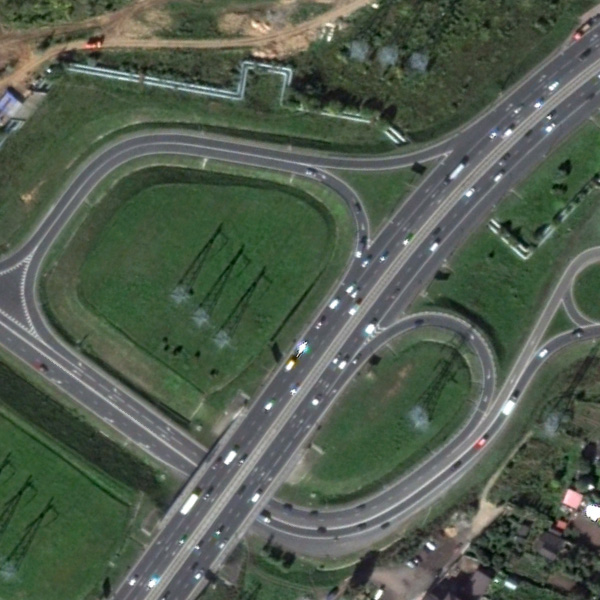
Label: Viaduct